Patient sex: M
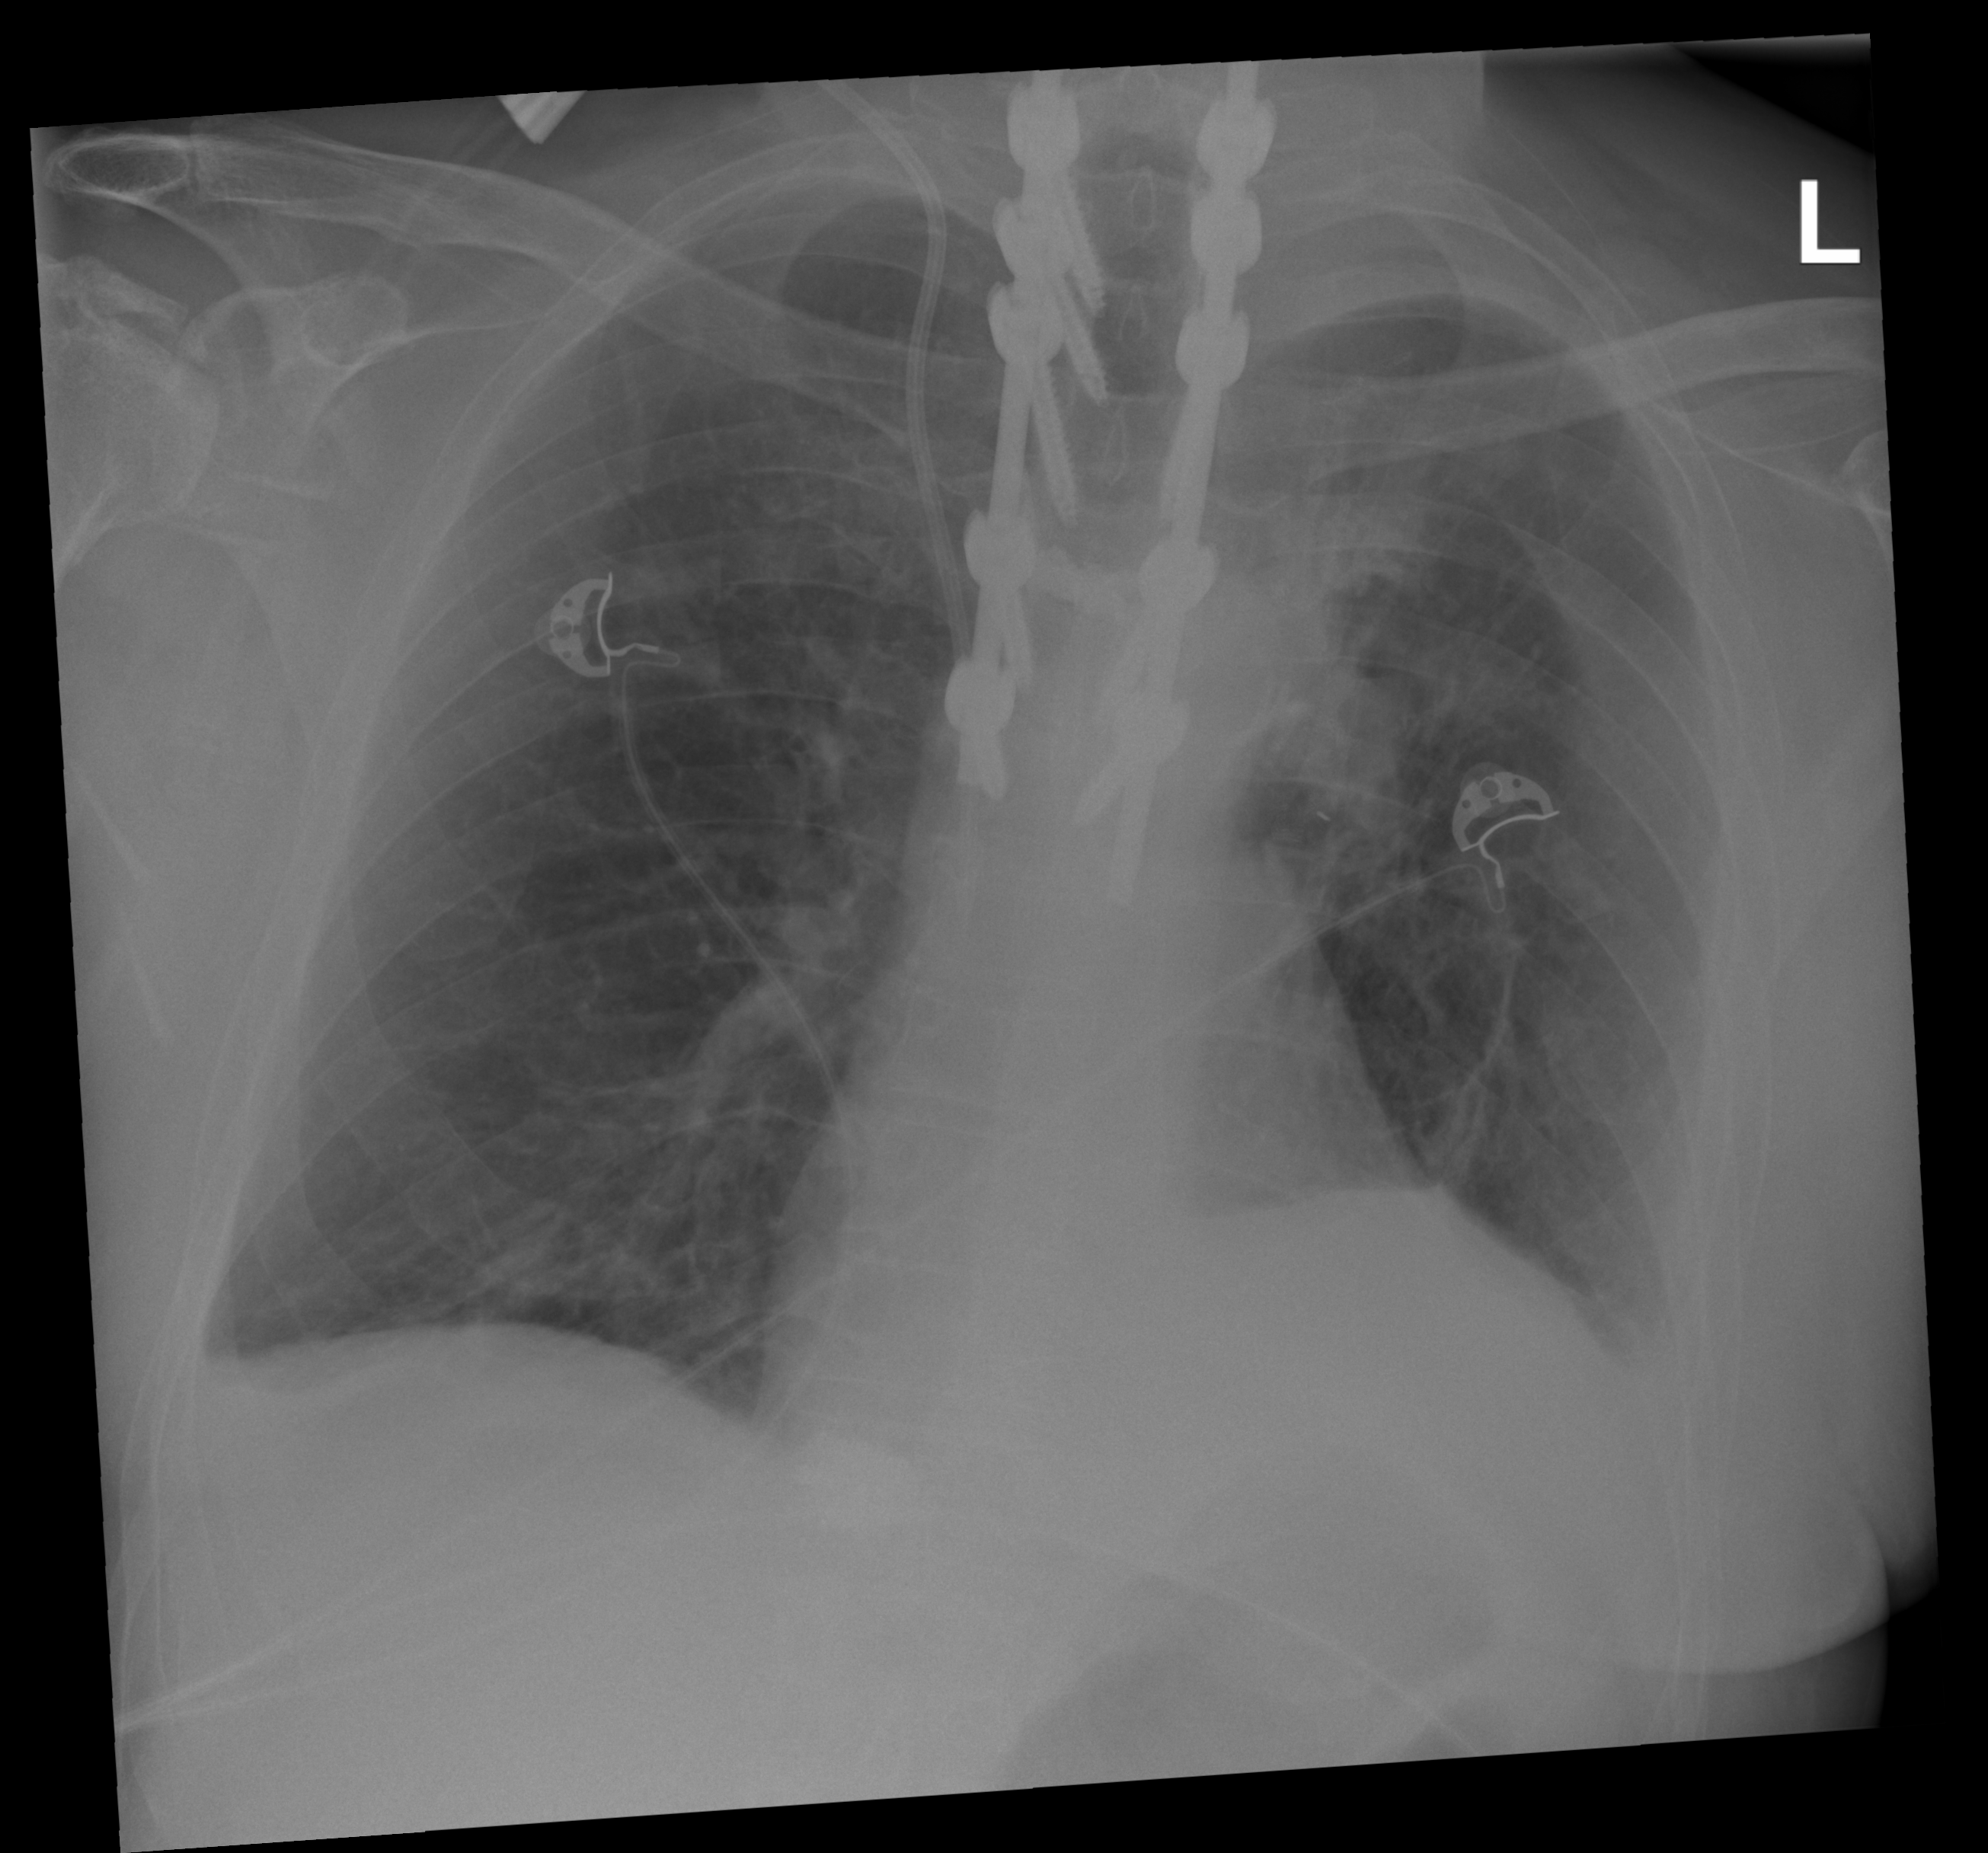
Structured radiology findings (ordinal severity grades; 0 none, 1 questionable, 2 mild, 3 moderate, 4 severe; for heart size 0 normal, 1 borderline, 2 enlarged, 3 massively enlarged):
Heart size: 0
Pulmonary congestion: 0
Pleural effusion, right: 1
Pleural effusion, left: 2
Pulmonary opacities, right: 0
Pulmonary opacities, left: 0
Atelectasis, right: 0
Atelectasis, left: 2